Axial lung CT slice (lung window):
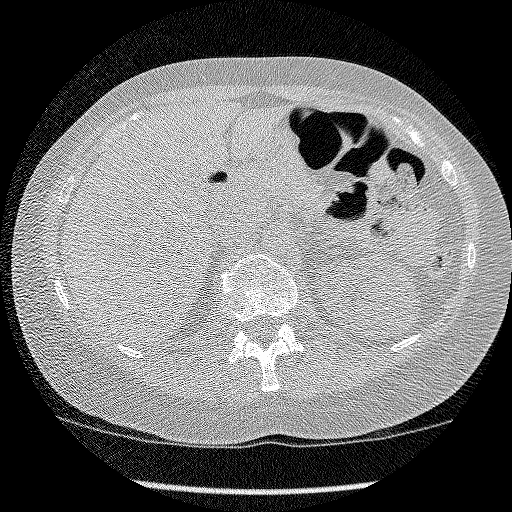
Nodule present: no